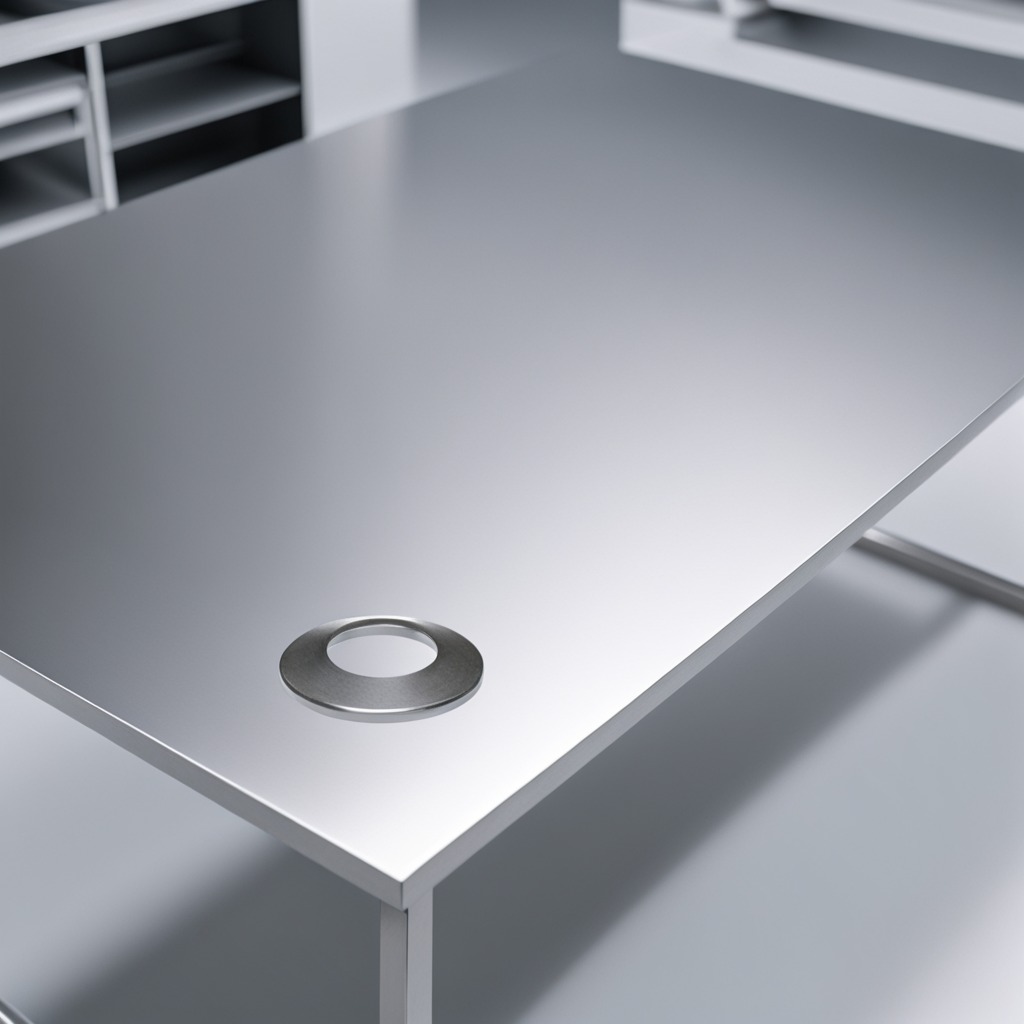
A flat metal washer lies on the stainless steel table.